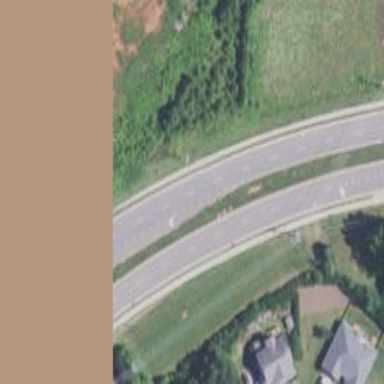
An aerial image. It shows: Secondary road with asphalt surface.